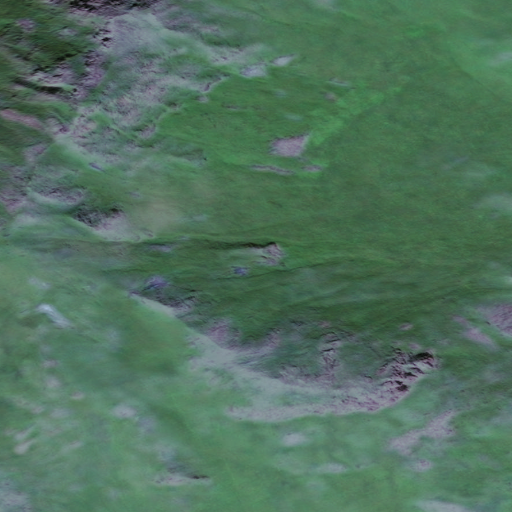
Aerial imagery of island in Alaska named Sedanka Island containing only unknown